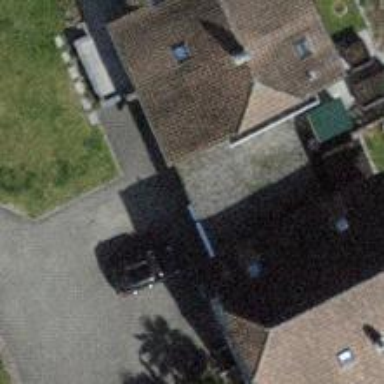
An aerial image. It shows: Garage building.